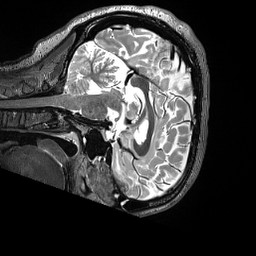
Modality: T2w
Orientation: sagittal
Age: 28
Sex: male
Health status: ill
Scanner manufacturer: siemens
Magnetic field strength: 3 T
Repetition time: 3.2 s
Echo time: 0.563 s